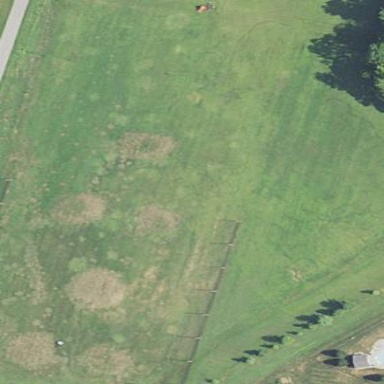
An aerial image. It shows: Grassy area used as driving range for golf.